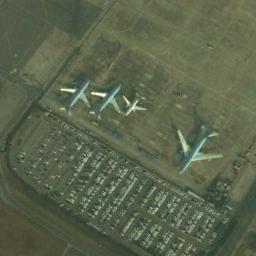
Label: airplane